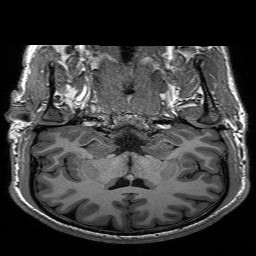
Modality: T1w
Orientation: sagittal
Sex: male